Interaction volume radius: 5 \u00c5
Interaction volume height: 15 \u00c5
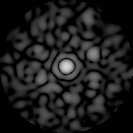
Disorder parameter: 0.7907